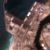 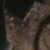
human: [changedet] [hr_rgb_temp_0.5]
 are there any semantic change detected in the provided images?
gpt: Everything remains the same.